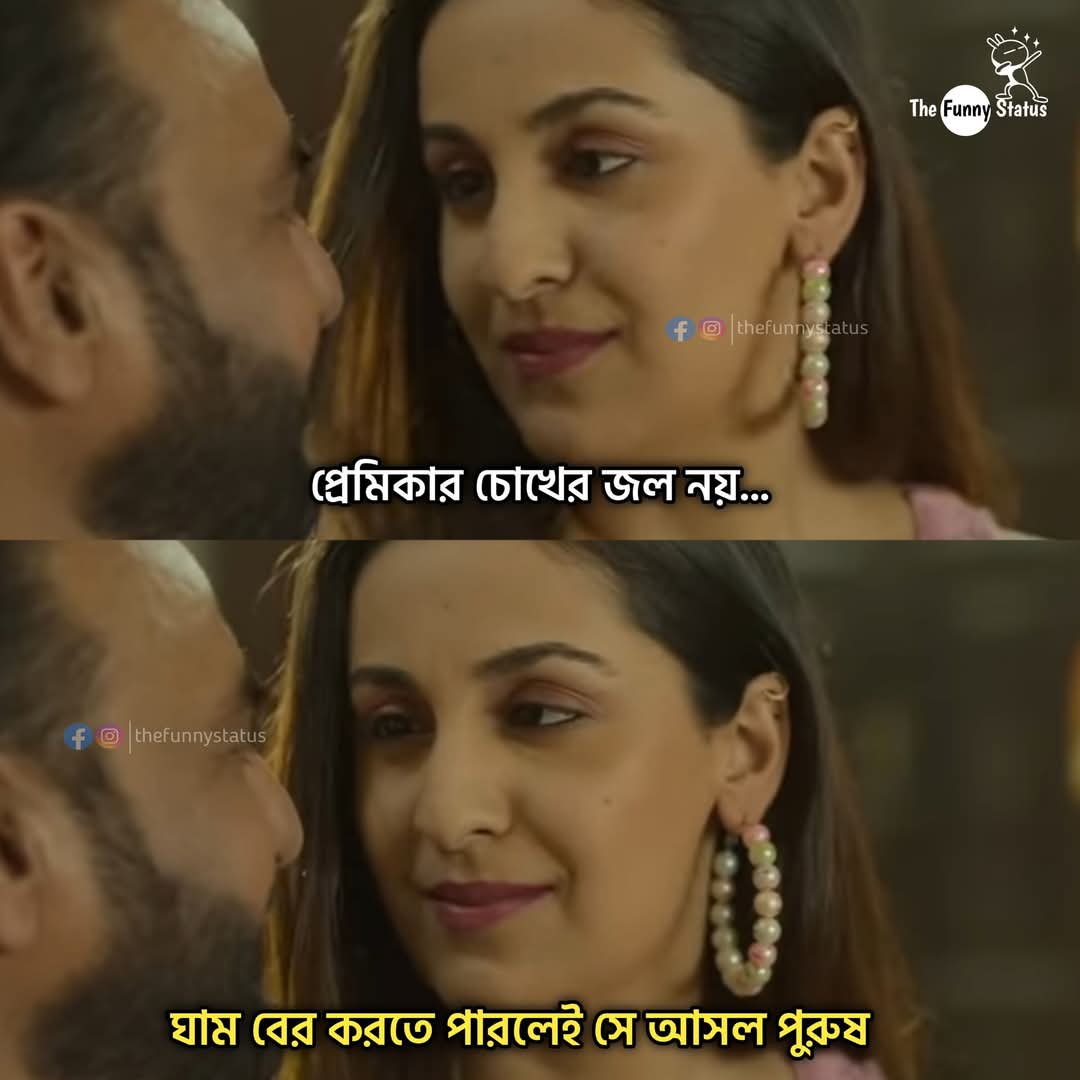
Text: প্রেমিকার চোখের জল নয়...
ঘাম বের করতে পারলেই সে আসল পুরুষ
Label: Non Hate